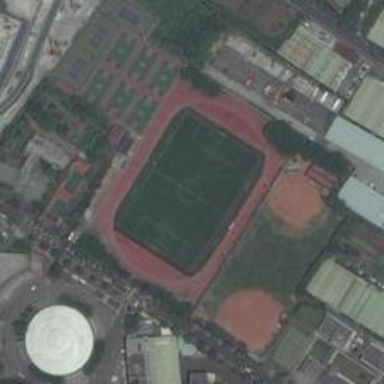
Huge football field, severl small courts and carious of buildings are parts of this area .